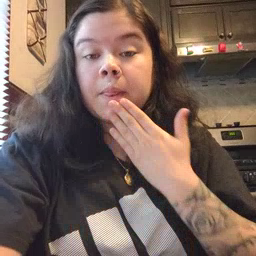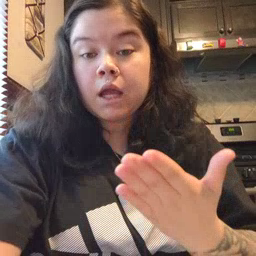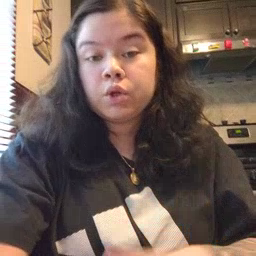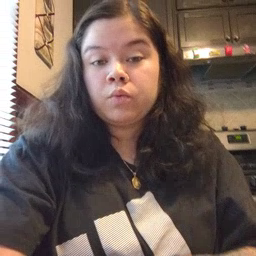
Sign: thankyou